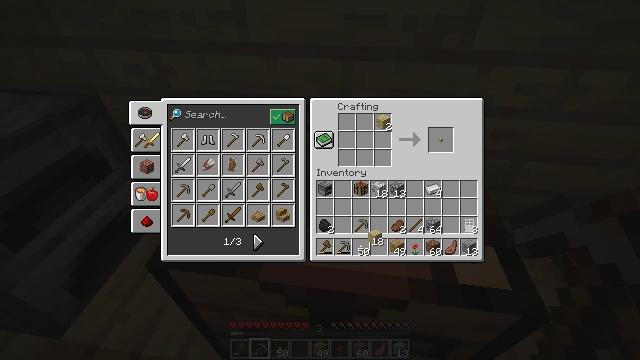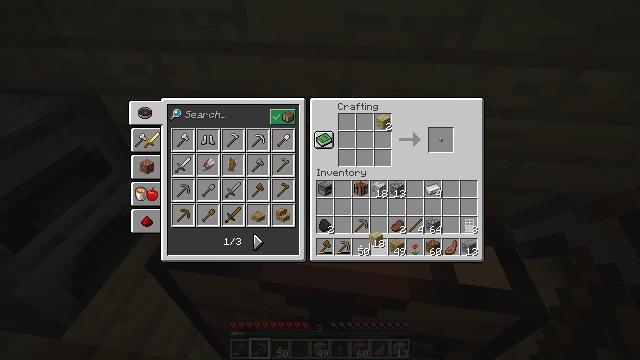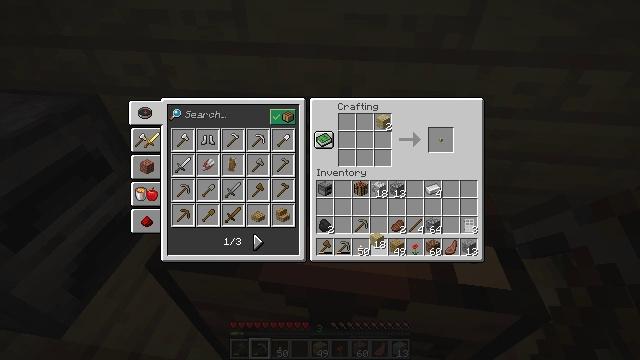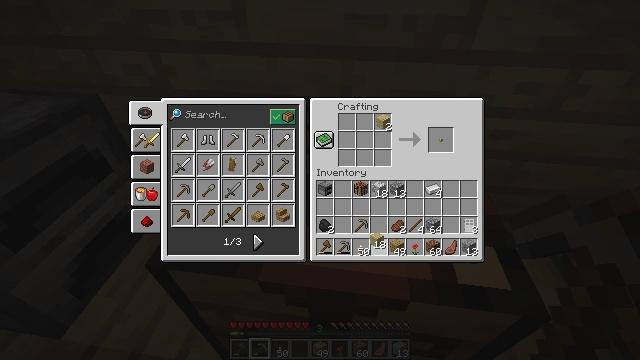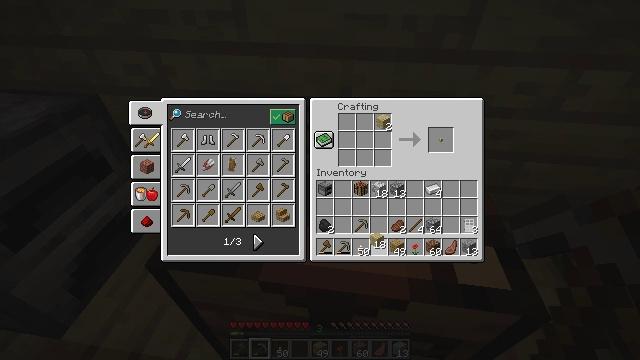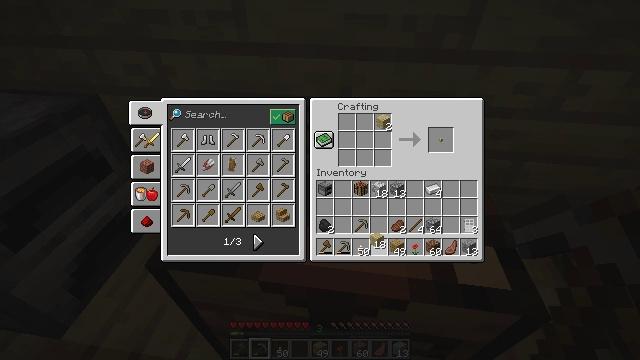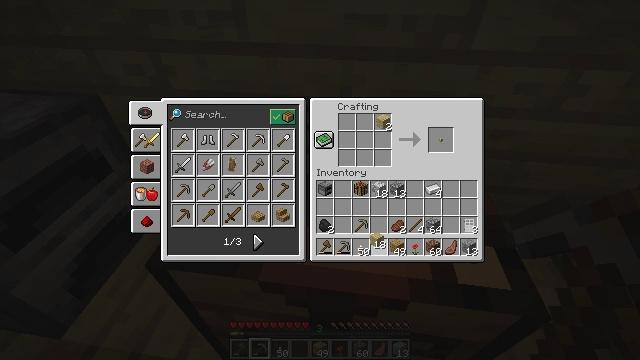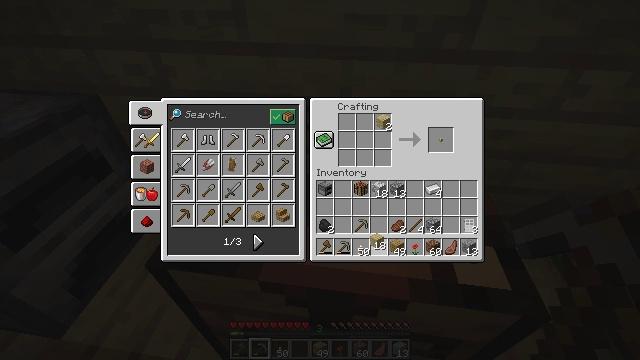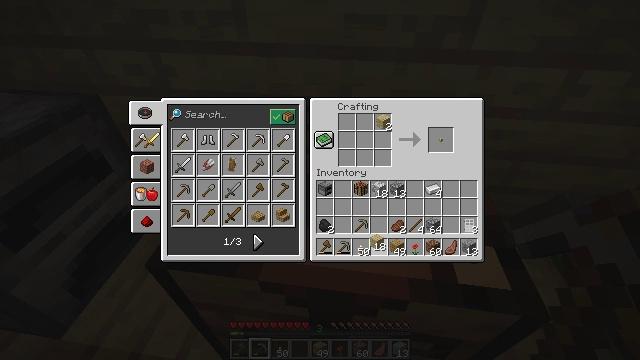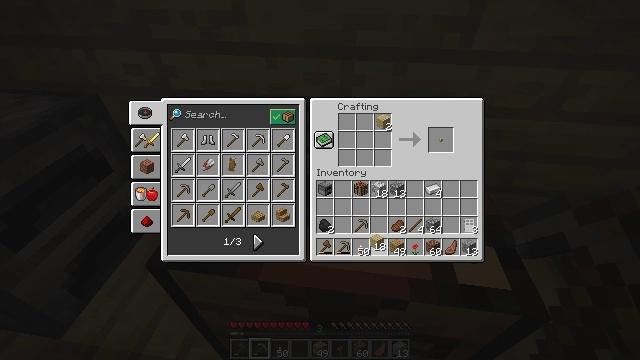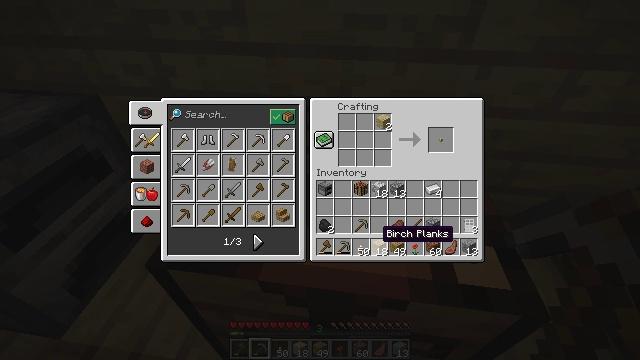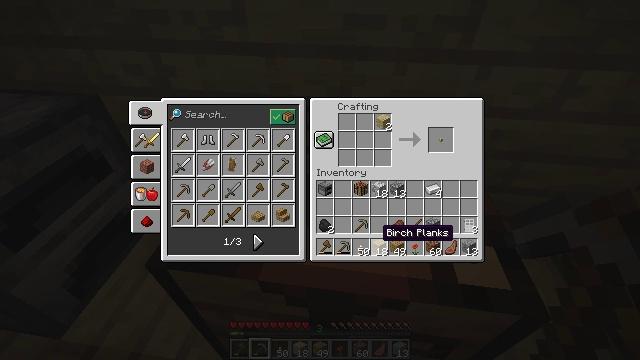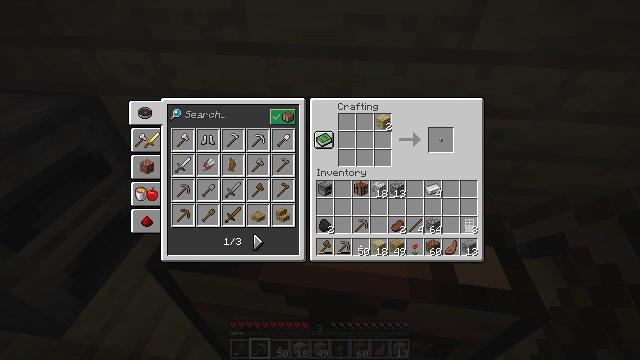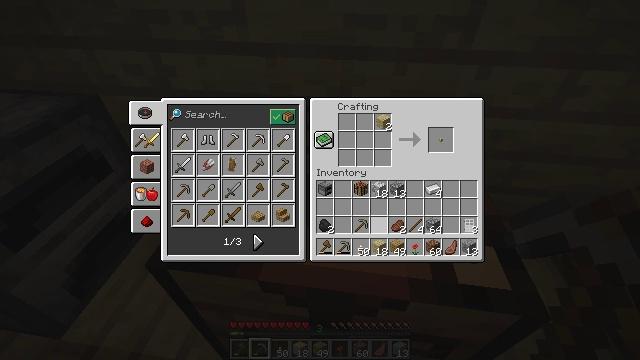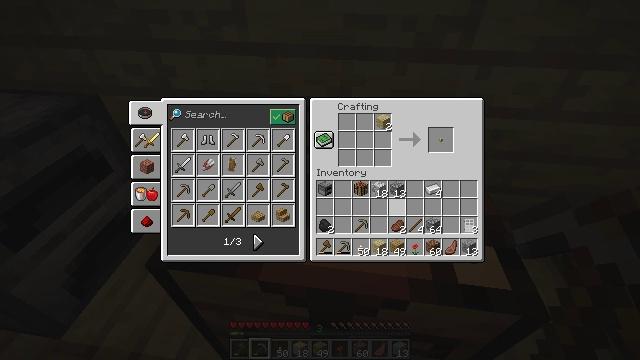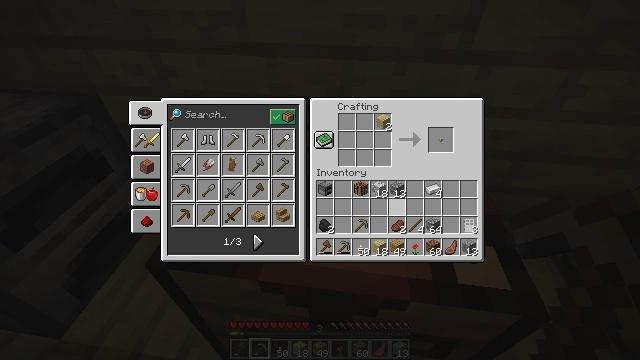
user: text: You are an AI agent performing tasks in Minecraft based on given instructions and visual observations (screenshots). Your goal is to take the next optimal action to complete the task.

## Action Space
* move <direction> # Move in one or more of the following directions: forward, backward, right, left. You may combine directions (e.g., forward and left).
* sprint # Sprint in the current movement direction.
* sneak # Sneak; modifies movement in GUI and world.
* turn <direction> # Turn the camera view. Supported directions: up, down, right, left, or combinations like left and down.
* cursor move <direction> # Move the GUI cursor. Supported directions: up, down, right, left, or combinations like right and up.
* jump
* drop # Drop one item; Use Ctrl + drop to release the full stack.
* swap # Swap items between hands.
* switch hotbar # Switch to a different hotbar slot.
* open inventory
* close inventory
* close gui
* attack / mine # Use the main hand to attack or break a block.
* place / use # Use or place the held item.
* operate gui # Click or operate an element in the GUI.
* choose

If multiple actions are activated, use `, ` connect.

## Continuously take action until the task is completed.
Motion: motion action
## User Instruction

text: Use a birch plank to create a birch button.
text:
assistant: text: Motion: no_op
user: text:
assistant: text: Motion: no_op
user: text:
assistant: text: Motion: no_op
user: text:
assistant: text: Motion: no_op
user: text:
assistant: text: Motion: no_op
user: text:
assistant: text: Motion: no_op
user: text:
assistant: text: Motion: no_op
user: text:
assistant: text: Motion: operate gui
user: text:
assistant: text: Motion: operate gui
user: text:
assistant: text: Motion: no_op
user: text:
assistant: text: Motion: no_op
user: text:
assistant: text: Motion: cursor move up
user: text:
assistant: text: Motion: cursor move up
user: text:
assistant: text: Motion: cursor move right and up
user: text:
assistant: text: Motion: no_op
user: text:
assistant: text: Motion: cursor move up
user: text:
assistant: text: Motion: cursor move right and up
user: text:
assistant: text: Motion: no_op
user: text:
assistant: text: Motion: cursor move up
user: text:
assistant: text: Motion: no_op
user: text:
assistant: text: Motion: no_op
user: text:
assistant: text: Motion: no_op
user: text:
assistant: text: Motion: no_op
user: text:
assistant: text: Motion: cursor move up
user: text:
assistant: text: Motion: cursor move right and up
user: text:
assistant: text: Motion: no_op
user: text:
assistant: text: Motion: no_op
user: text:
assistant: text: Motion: no_op
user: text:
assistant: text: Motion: no_op
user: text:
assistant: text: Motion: no_op